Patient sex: F
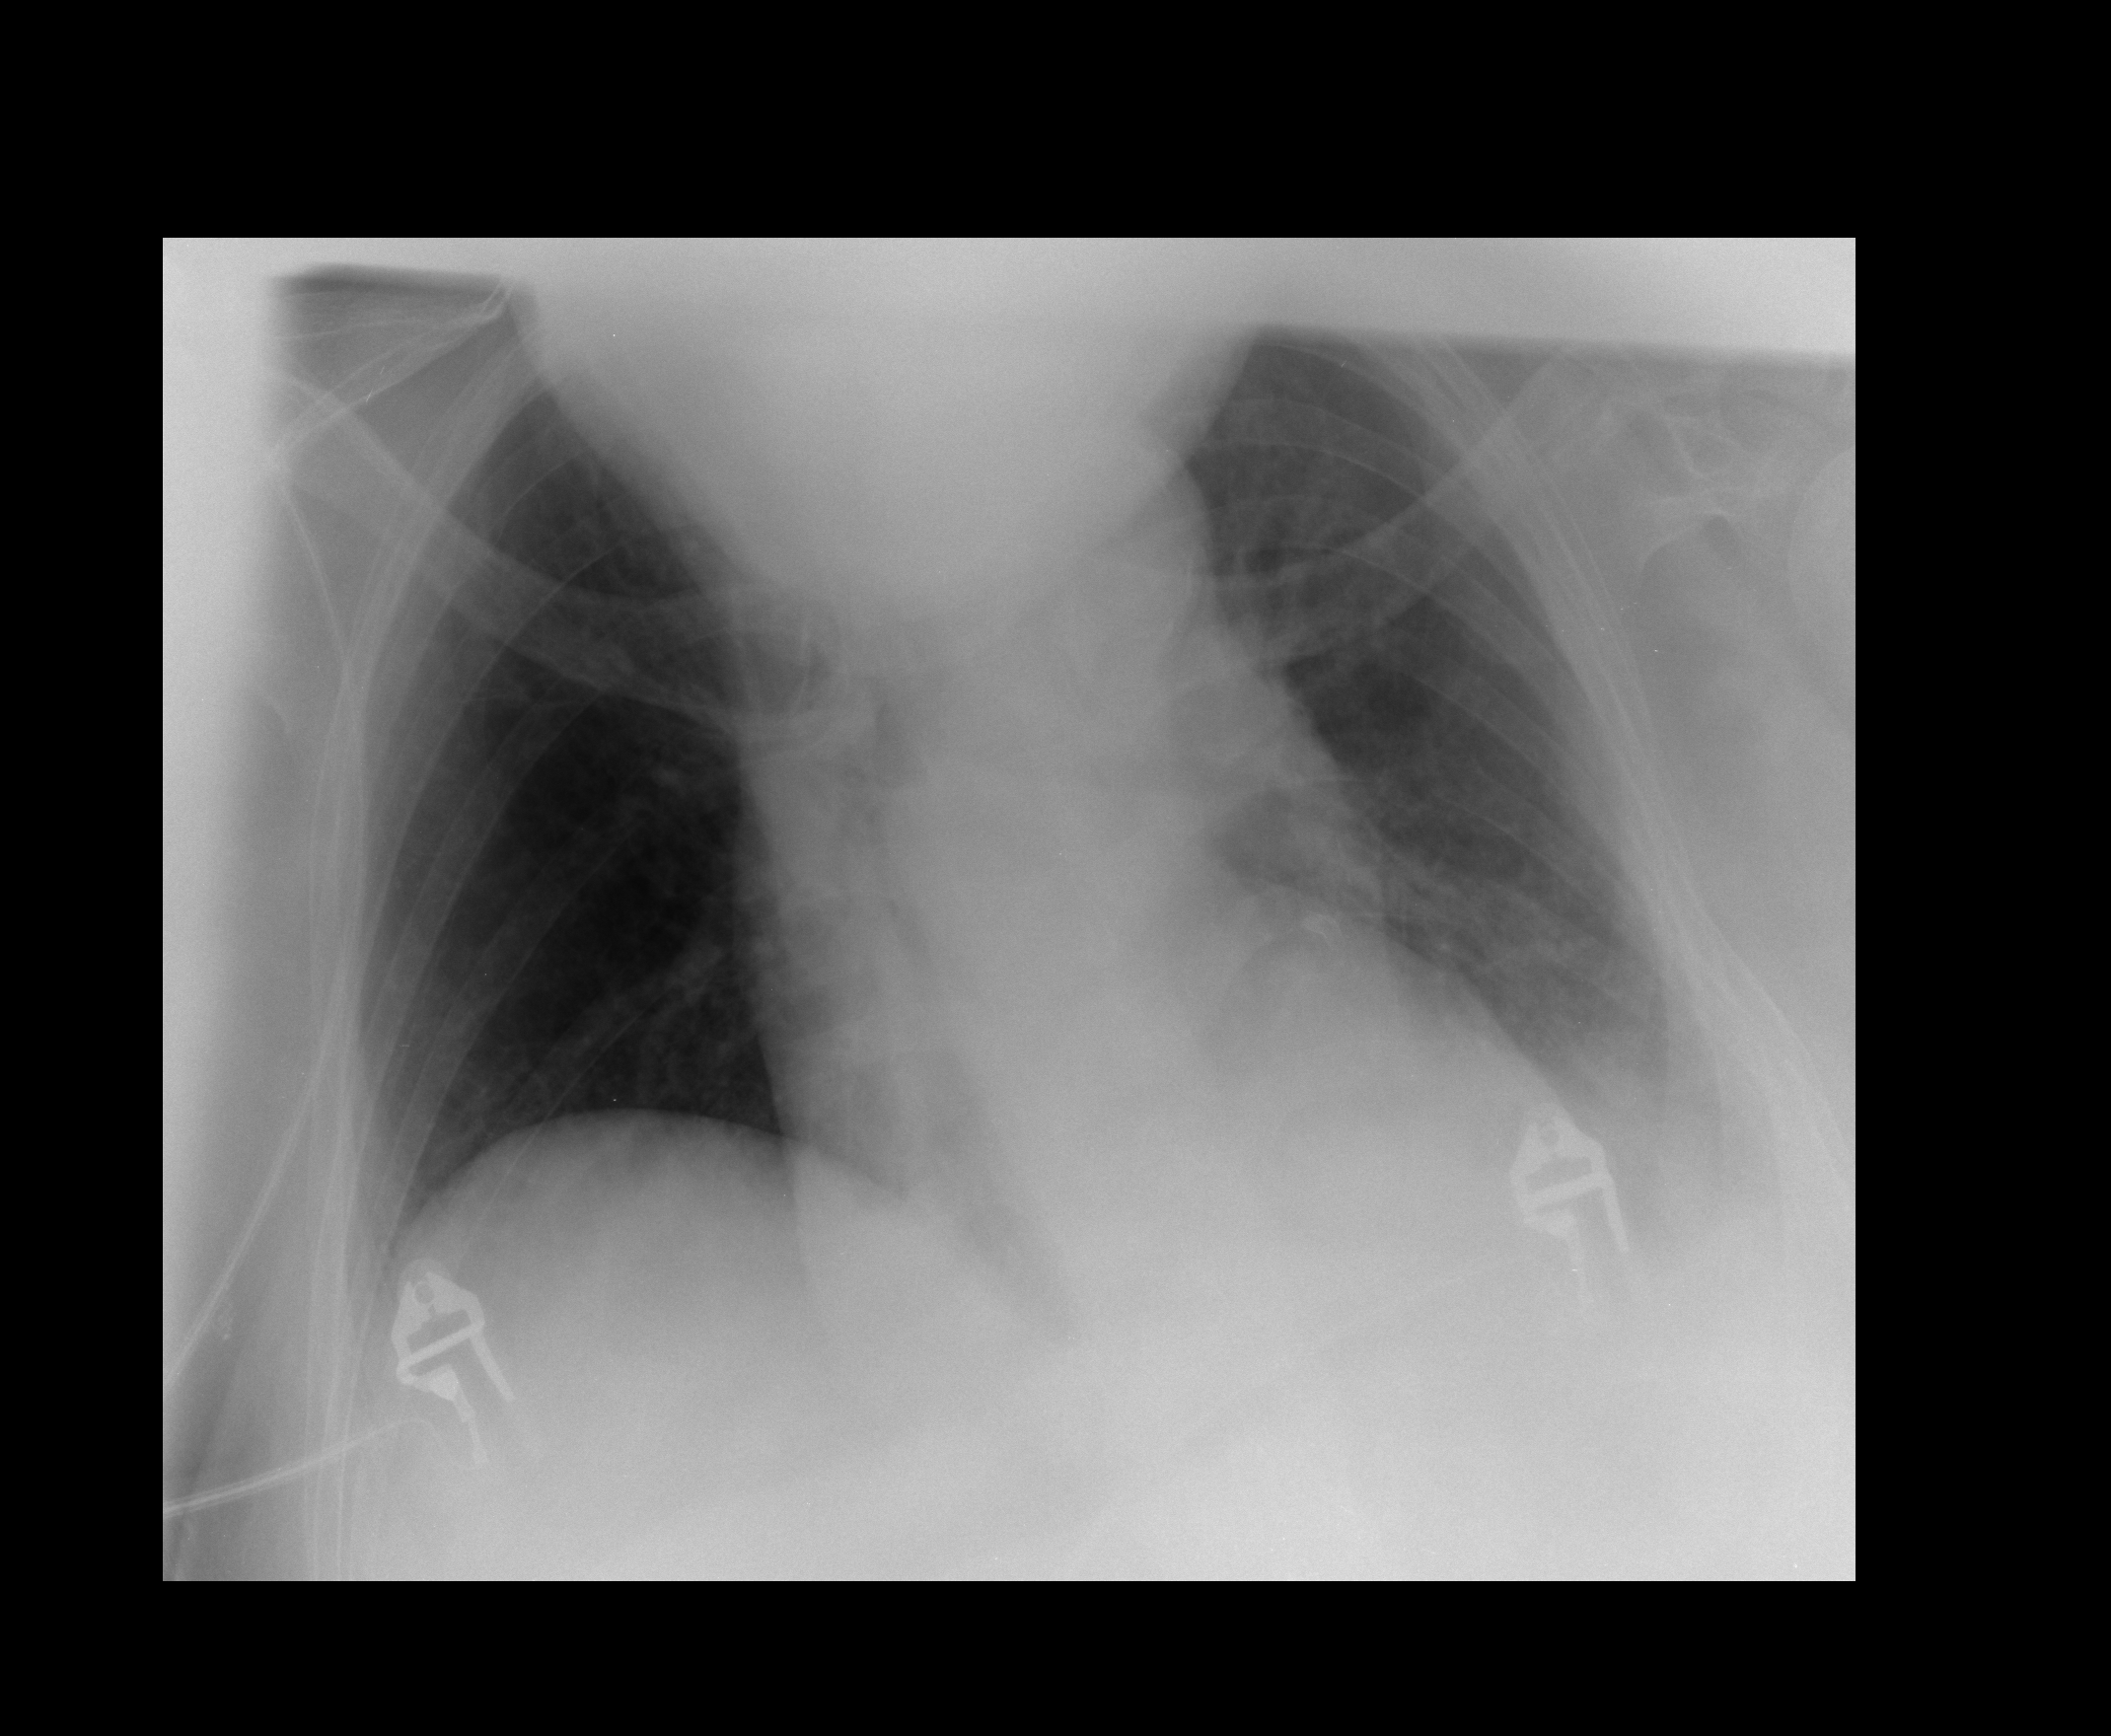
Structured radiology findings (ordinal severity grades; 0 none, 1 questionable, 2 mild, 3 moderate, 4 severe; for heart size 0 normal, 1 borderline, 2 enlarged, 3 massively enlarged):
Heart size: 0
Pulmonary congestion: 1
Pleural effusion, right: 0
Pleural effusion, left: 2
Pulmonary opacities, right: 0
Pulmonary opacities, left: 0
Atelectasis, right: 0
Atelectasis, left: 2